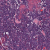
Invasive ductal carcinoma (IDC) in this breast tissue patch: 0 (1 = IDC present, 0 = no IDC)